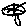
Label: flower